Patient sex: M
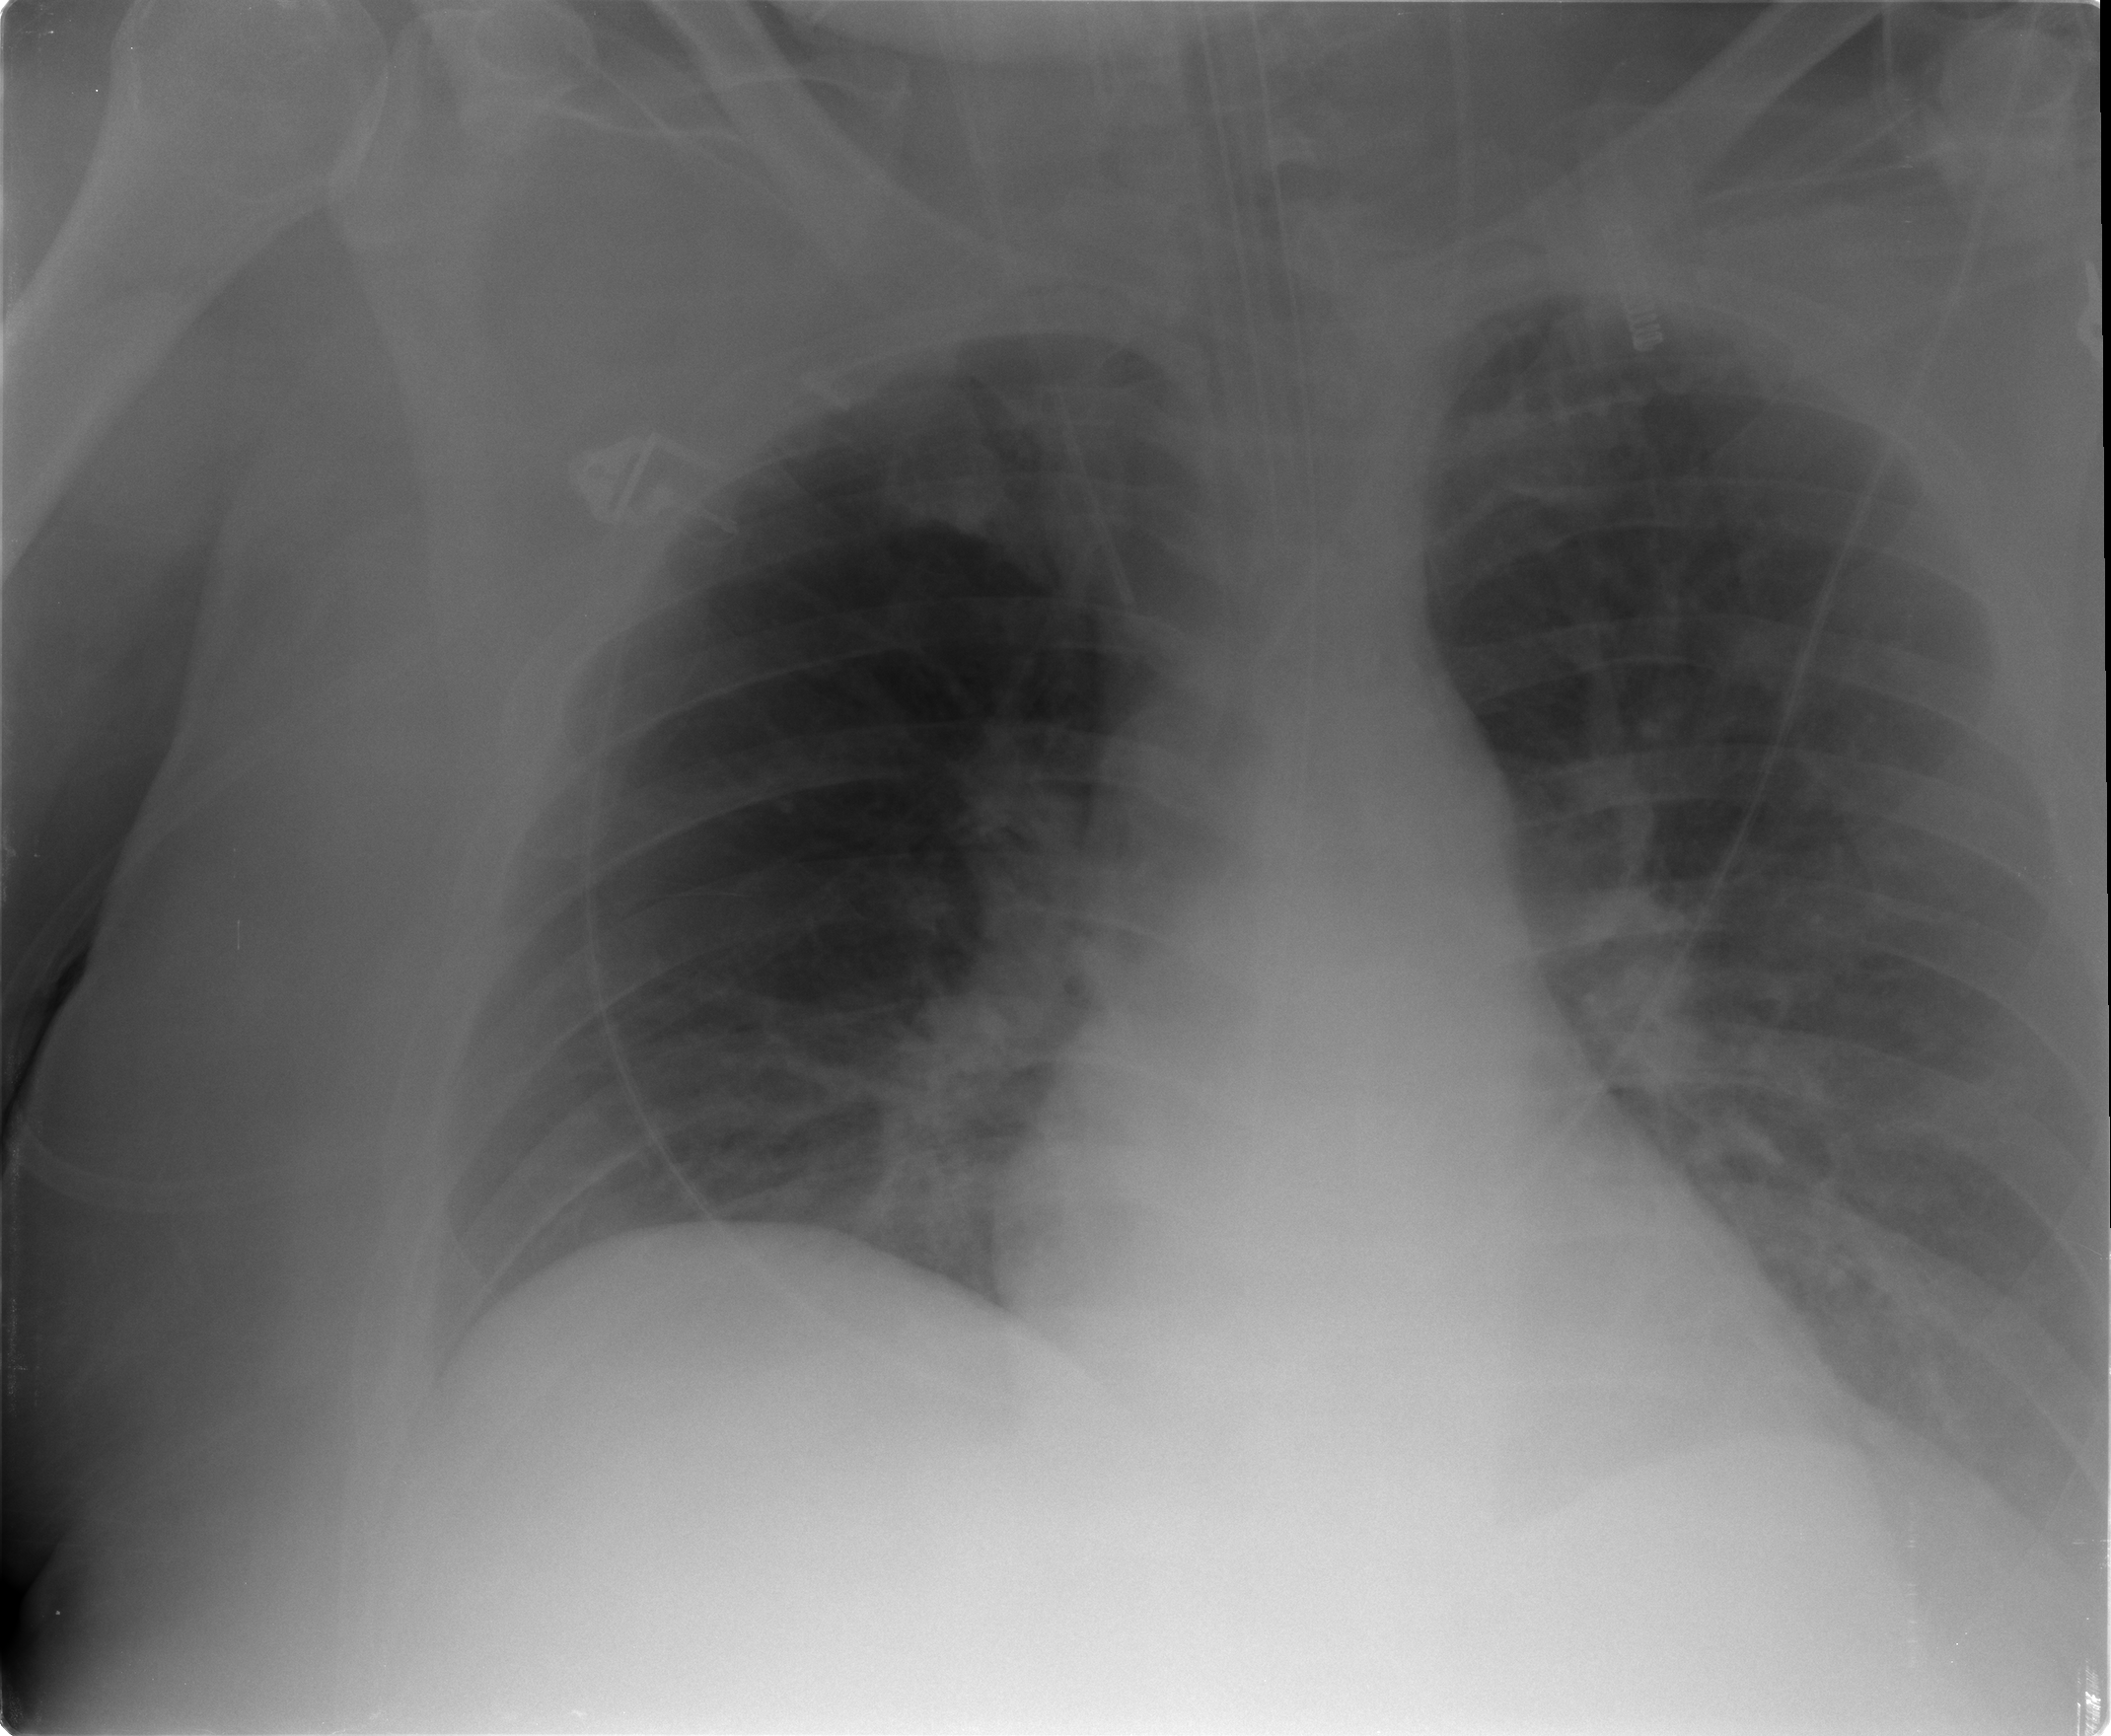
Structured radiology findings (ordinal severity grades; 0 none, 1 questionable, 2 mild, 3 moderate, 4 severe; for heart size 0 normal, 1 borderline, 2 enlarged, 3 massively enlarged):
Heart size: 2
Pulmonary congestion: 0
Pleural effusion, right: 0
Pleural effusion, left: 0
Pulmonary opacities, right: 0
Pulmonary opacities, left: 0
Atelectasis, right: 2
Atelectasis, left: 2